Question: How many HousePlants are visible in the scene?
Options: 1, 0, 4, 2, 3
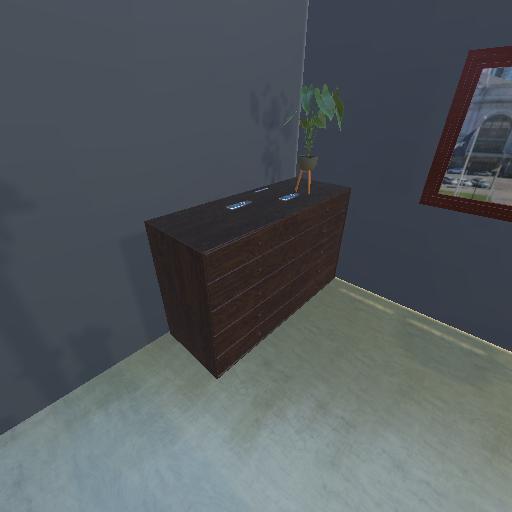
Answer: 1